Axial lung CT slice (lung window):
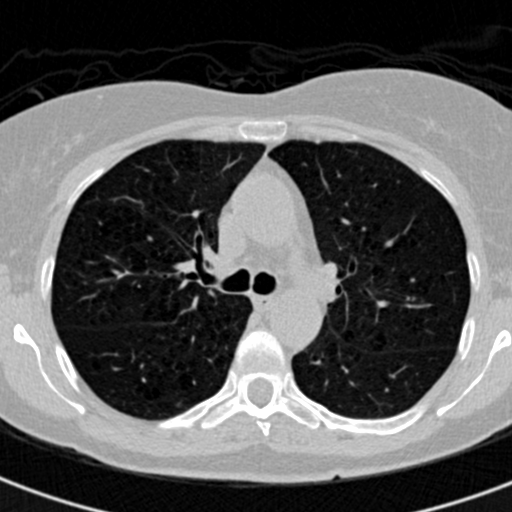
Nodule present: no